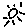
Label: sun